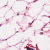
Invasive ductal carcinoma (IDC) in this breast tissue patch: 0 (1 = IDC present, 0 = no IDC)